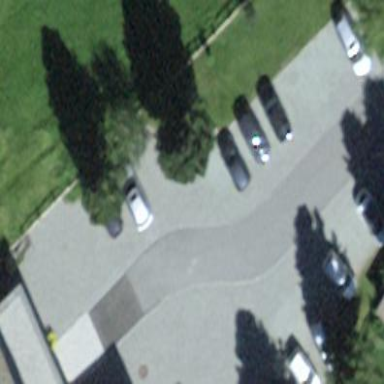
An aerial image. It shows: Parking area with surface.